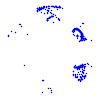
Particle: pion